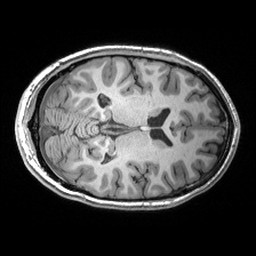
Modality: T1w
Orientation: axial
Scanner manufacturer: siemens
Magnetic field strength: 3 T
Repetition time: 2.53 s
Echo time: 0.00299 s